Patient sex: M
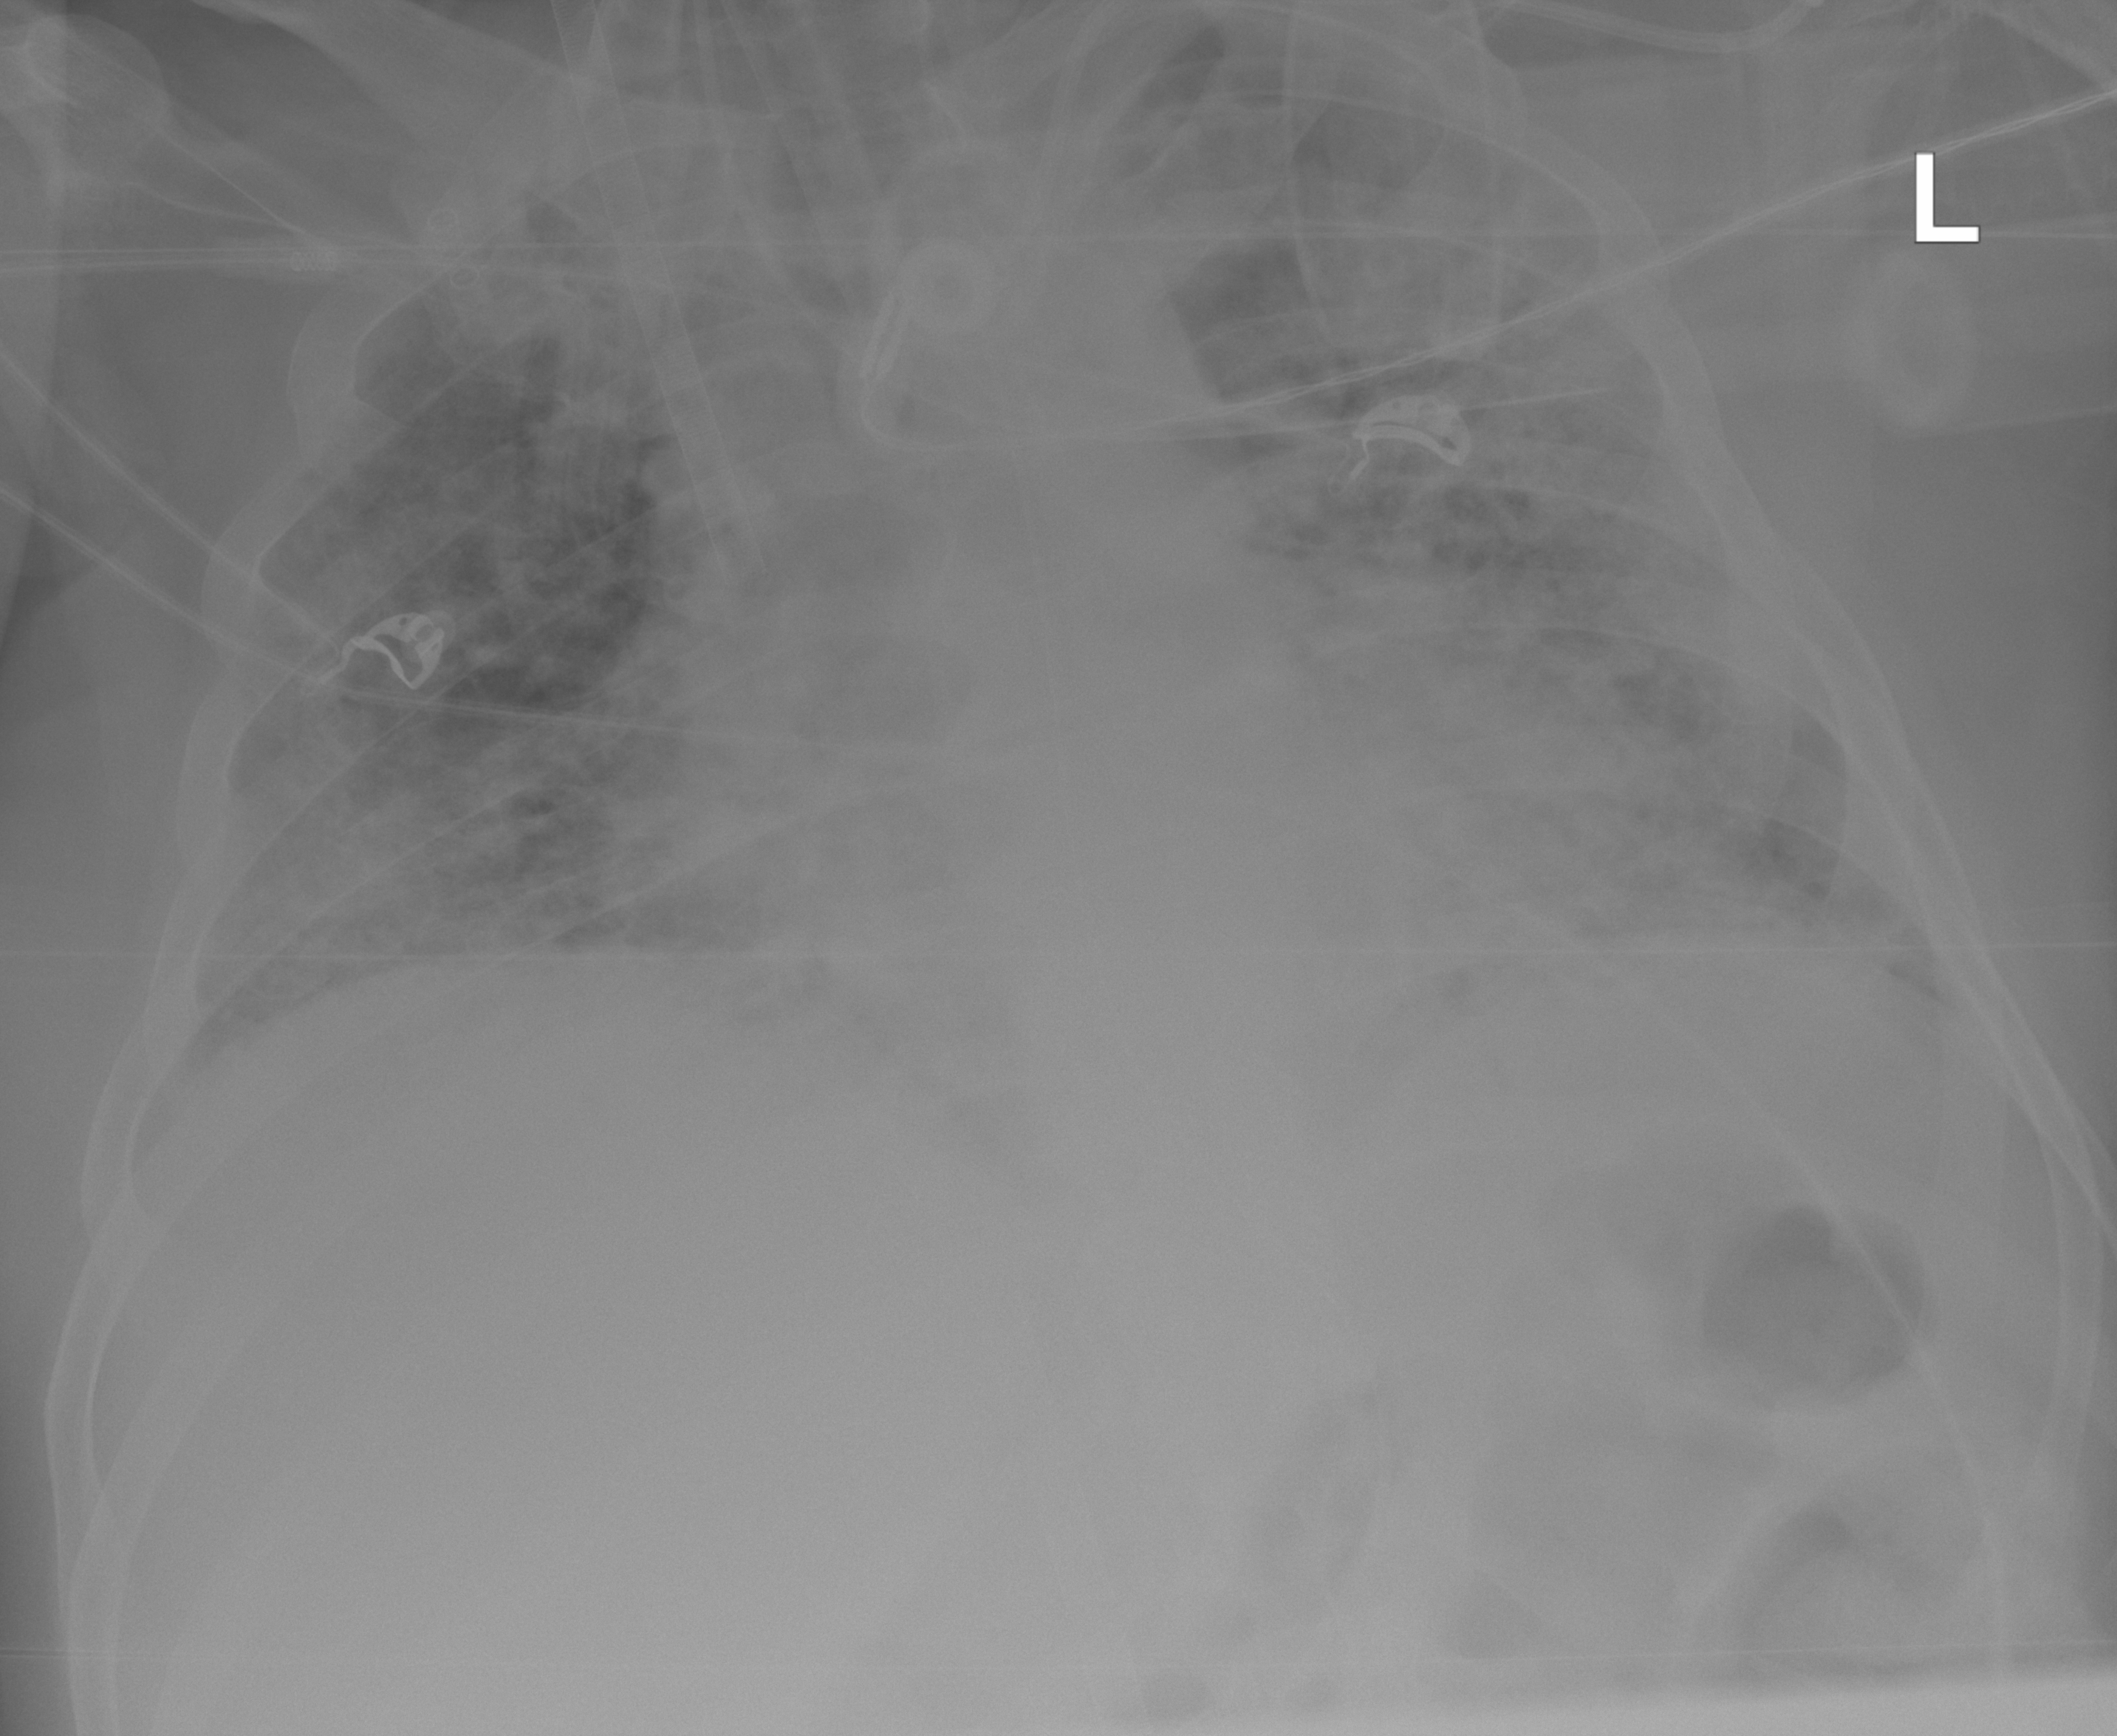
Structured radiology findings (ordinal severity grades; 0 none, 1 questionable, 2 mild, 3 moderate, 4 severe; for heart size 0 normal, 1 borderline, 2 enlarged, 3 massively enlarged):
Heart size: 2
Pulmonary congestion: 0
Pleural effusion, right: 0
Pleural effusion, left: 0
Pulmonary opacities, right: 3
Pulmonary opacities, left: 3
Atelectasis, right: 3
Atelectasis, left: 3